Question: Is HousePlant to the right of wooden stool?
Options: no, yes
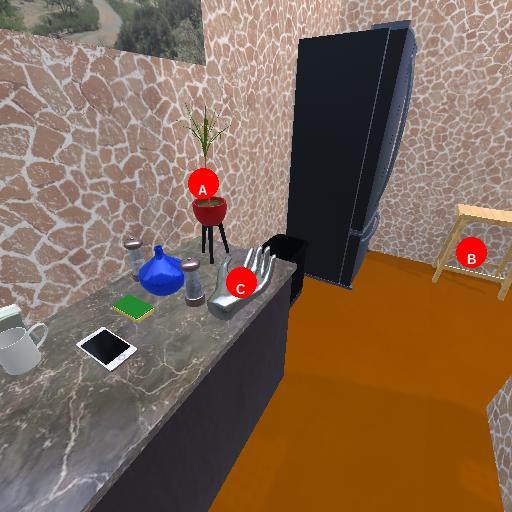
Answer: no